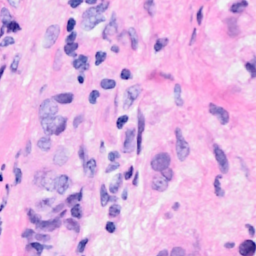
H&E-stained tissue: Breast